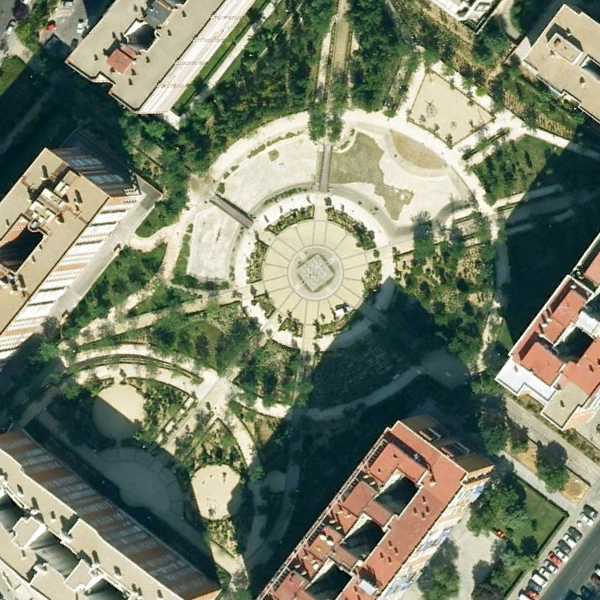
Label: Square